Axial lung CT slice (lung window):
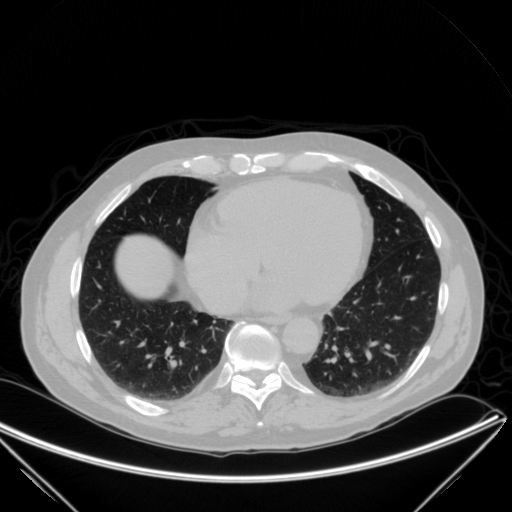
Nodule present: no